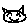
Label: cat